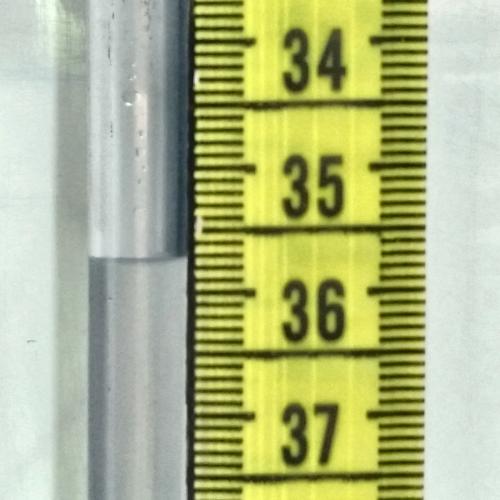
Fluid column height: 35.7 cm